Question: I'm new to this topic and read myself into it. I worked through <URL> guide.
In this guide they say:
'The main idea behind the flex layout is to give the container the ability to alter its items' width/height (and order) to best fill the available space.'
I want Flexbox to use all available space, but obviously right under 2 there is empty space and also enough space for the element 3.
When I take a look at the philosophy of Flexbox I can see not used but available space in my layout.
Am I doing something wrong in my css or is Flexbox broken?

'''
.flex-container {
padding: 0;
margin: 0;
list-style: none;
display: -webkit-box;
display: -moz-box;
display: -ms-flexbox;
display: -webkit-flex;
display: flex;
align-items: flex-start;
-webkit-flex-flow: wrap;
}
.flex-item {
background: tomato;
padding: 5px;
width: 300px;
margin-top: 10px;
line-height: 150px;
color: white;
font-weight: bold;
font-size: 3em;
text-align: center;
}
'''
'''
<ul class="flex-container">
<li class="flex-item"><PHONE> <PHONE></li>
<li class="flex-item">2</li>
<li class="flex-item">3</li>
<li class="flex-item">4</li>
<li class="flex-item">5</li>
<li class="flex-item">6</li>
</ul>
'''
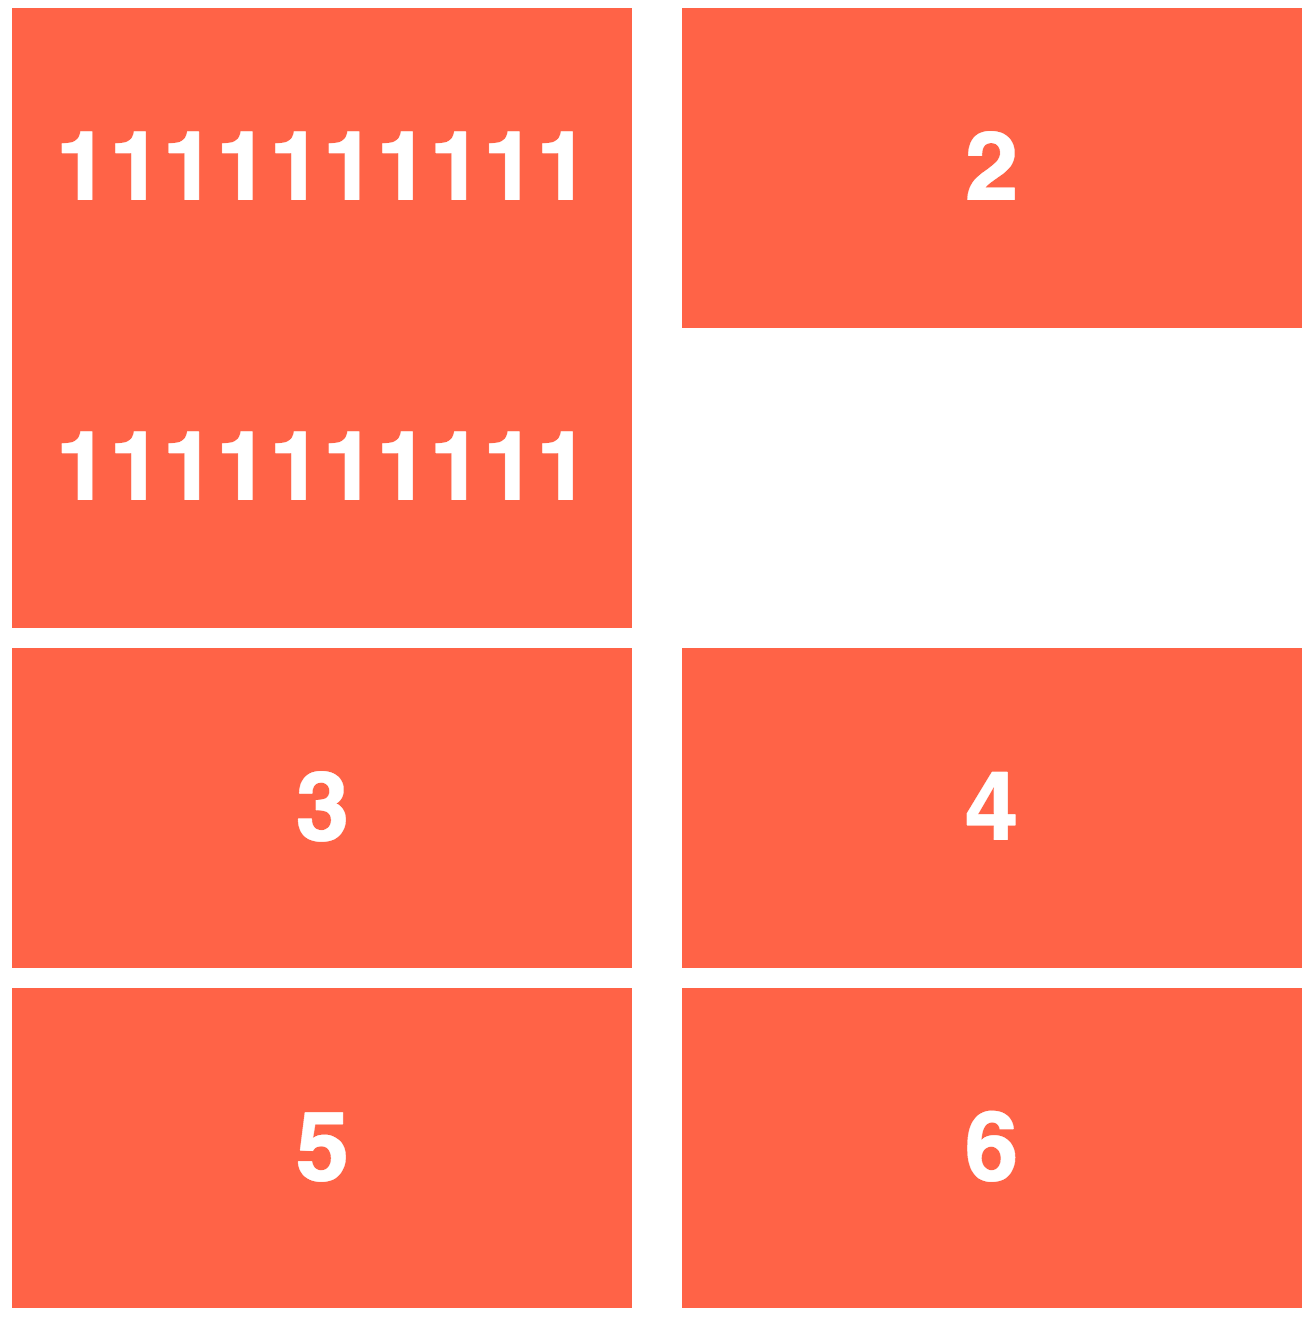
Answer: Flexbox is primarily a one-dimensional layout mode. It lets you distribute & size elements responsively, in just a single axis (horizontal vertical), and then it supports basic alignment/stretching in the other axis.
'flex-wrap: wrap' can make it two-dimensional, but really it just lets you split your flex items into "lines", where each "line" is like a one-dimension flexbox. And the lines don't overlap (or really interact at all).
So, in your diagram, the "3" element doesn't fill in the empty space because it's in a separate flex line from where the empty space is, and the flex lines cannot overlap.
To achieve what you want in pure CSS, I think you'll need <URL>. This spec is still under active development, though, and browsers have mixed levels of implementation, so it's not ready for use in production websites yet.